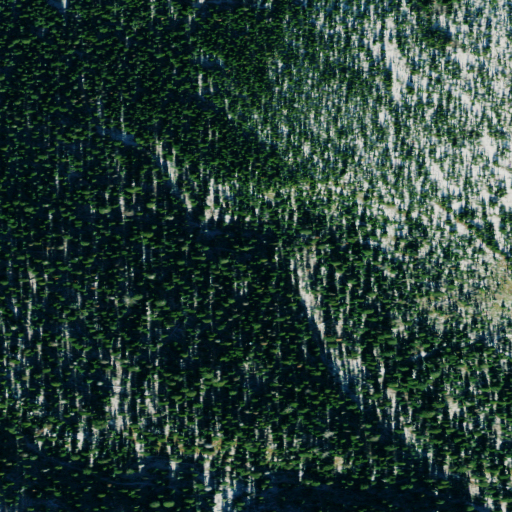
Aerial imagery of gap in Montana named Inuya Pass containing only evergreen forest